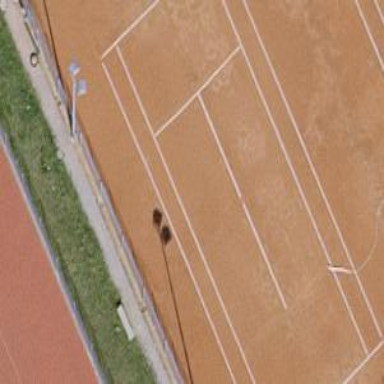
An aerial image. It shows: Tennis court on the leisure land pitch.